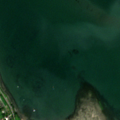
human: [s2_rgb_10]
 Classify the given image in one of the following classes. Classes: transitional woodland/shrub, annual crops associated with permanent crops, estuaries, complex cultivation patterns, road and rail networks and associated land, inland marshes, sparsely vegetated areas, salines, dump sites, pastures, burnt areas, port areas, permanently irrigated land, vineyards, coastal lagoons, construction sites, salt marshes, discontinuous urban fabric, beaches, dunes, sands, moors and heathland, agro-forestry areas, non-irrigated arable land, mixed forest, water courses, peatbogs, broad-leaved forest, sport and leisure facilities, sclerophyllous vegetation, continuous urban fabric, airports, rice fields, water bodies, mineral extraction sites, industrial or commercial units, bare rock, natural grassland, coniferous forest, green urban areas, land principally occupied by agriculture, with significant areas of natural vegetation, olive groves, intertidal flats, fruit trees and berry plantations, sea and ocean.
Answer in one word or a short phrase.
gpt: discontinuous urban fabric, pastures, intertidal flats, sea and ocean